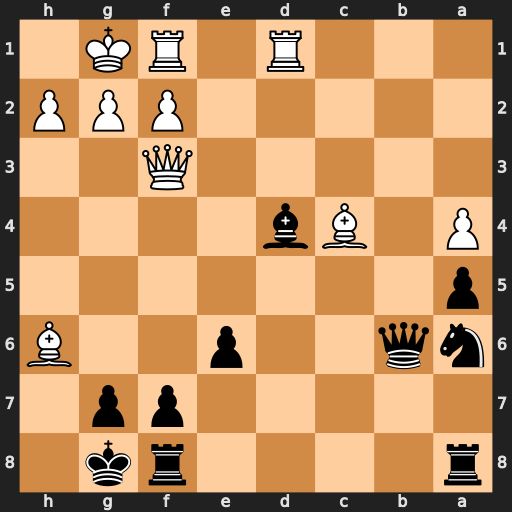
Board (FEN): r4rk1/5pp1/nq2p2B/p7/P1Bb4/5Q2/5PPP/3R1RK1
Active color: b
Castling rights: -
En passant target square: -
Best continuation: gxh6 Qg4+ Bg7